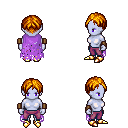
a pixel art fantasy rpg character, female body template, dark elf, purple skin, maroon tattered cape, magenta pants, dark blonde parted hairstyle, leather bracers, gold boots, four views (front, back, left, right), 2x2 character sprite sheet, small pixel art, hard edges, no anti-aliasing